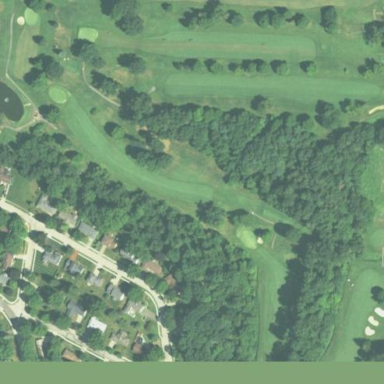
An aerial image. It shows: Golf course surrounded by greenery.